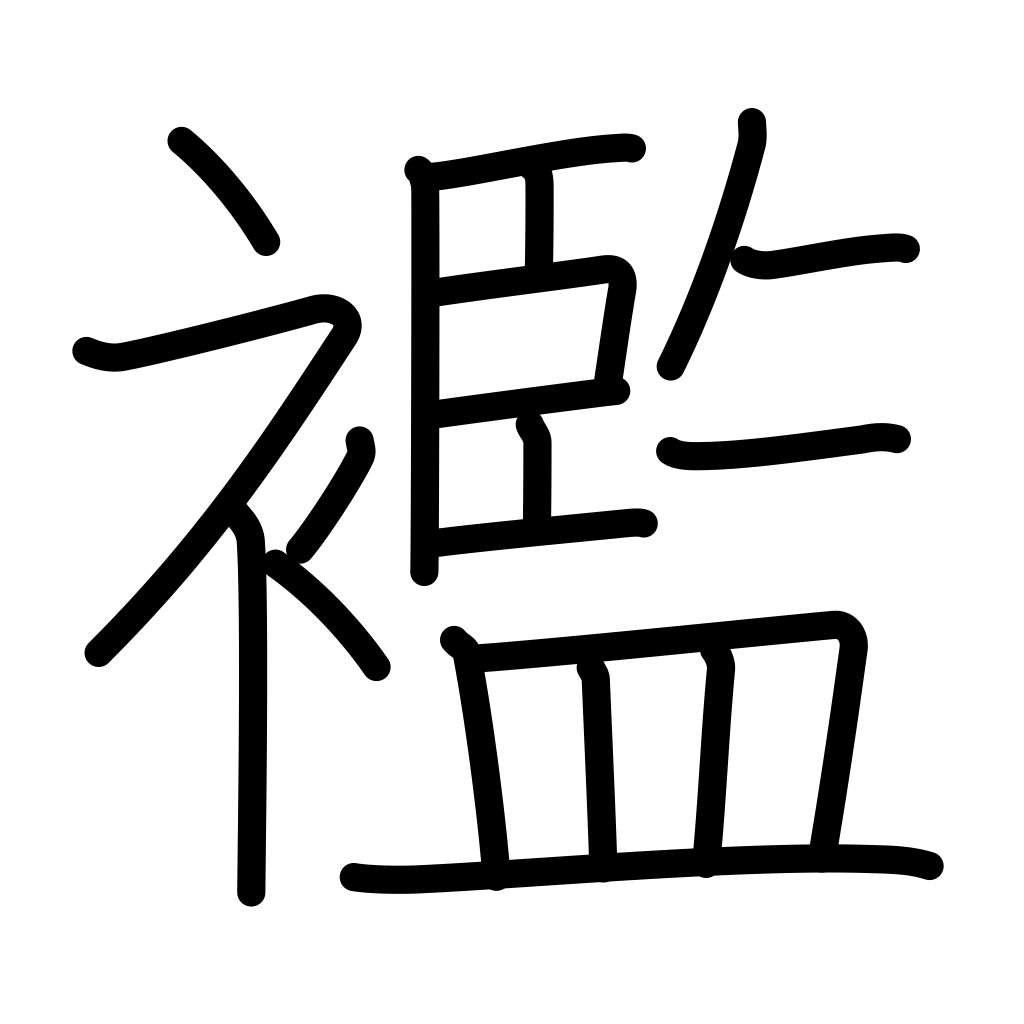
Meaning: rags